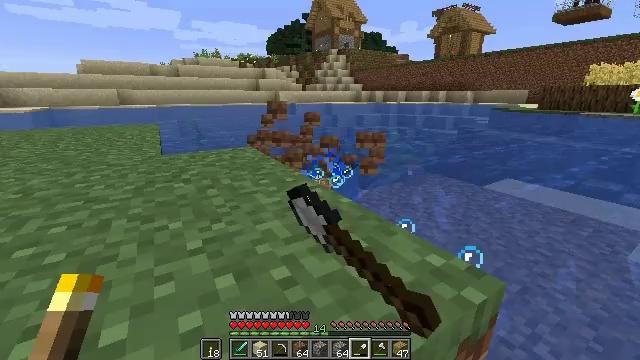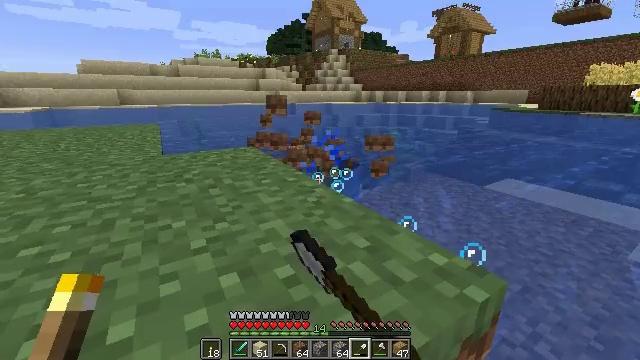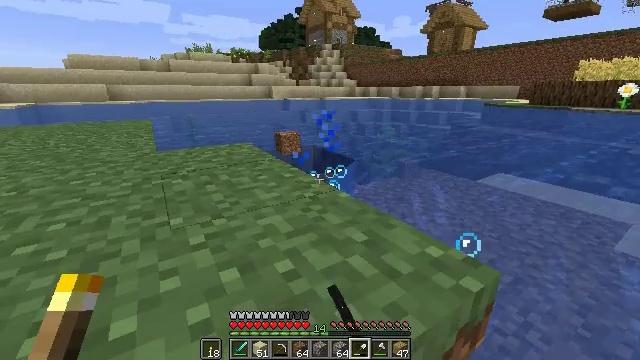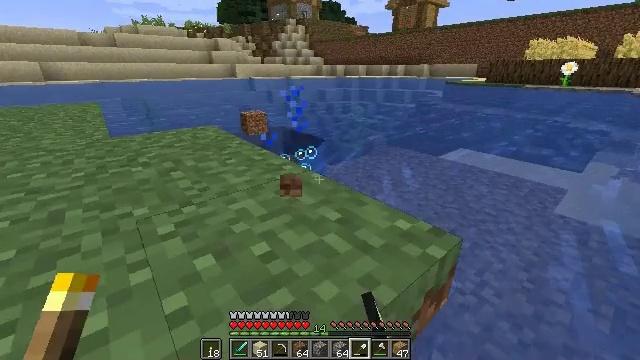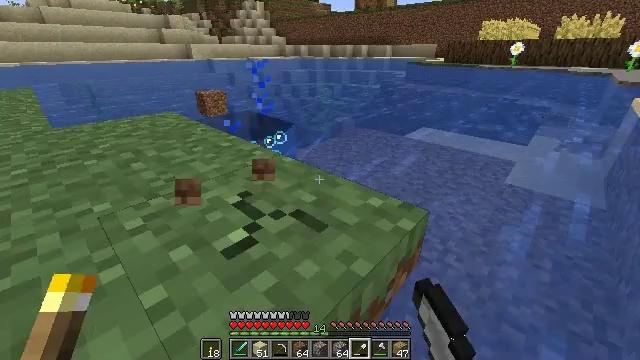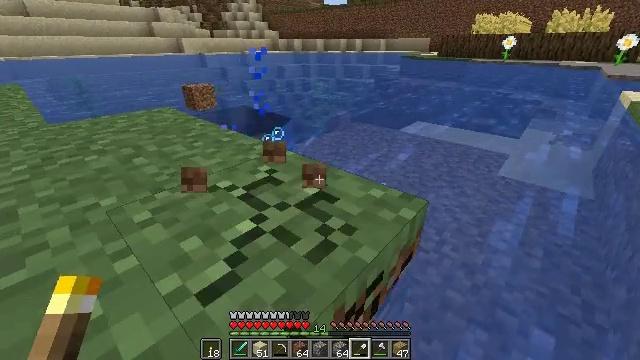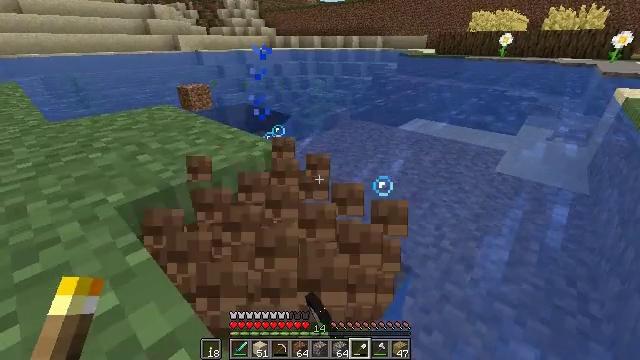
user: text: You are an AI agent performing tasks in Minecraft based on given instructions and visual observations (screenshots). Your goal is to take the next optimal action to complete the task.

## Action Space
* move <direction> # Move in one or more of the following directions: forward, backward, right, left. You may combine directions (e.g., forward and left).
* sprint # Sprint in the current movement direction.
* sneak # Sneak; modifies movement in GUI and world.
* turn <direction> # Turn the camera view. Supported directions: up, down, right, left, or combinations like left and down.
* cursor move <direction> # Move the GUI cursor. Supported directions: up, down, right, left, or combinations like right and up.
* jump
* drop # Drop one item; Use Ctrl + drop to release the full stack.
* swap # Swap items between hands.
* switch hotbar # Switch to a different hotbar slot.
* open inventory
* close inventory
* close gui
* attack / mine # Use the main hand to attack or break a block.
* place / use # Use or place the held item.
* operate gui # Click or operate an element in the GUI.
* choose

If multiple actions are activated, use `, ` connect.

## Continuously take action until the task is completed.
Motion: motion action
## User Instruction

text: Break kelp blocks underwater.
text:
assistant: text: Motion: move forward, attack / mine
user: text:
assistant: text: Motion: move forward, turn right, attack / mine
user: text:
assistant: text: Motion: turn right and down, attack / mine
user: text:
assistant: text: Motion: turn right and down, attack / mine
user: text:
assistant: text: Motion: turn right and down, attack / mine
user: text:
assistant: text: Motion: attack / mine
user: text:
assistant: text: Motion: attack / mine